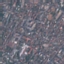
Land use / land cover: Residential